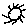
Label: sun